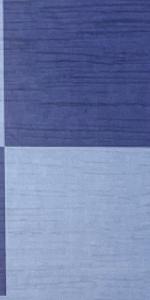
Label: Empty